Field crop: maize
Growth stage: 2
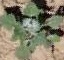
Species: chenopodium